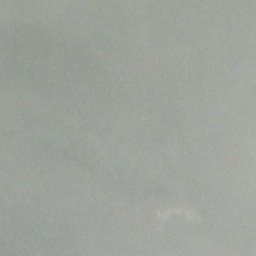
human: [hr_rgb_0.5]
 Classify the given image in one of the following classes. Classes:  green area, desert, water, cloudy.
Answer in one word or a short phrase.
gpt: cloudy